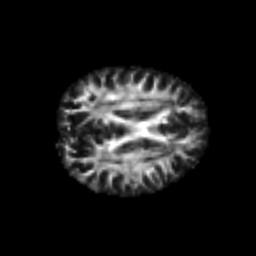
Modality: FA
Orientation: axial
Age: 25
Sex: male
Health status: healthy